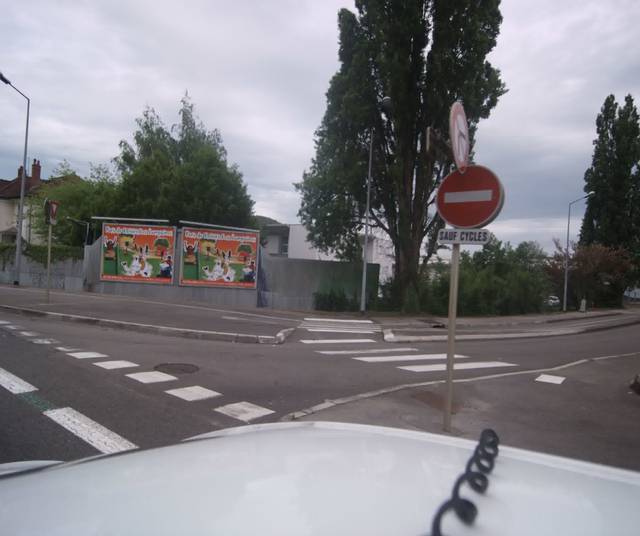
Region: France
Coordinates: 47.228, 5.983